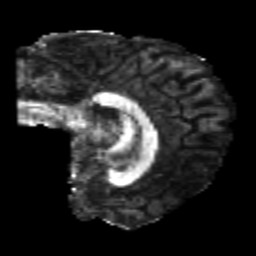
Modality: FA
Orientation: sagittal
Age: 25
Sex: male
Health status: healthy
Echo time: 0.074 s